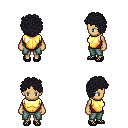
a pixel art fantasy rpg character, female body template, human, tanned skin, gold chest armor, teal pants, raven curly afro hairstyle, ghillies, four views (front, back, left, right), 2x2 character sprite sheet, small pixel art, hard edges, no anti-aliasing